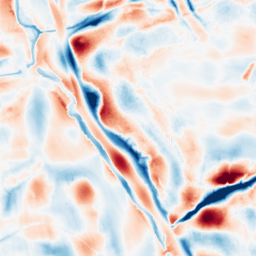
Category: wavelet
Decomposition family: wavelet_biorthogonal
Decomposition parameters: wavelet: bior5.5
level: 5
Upsampling method: linear_exact
Upsampling parameters: scale: 4
Upsampling scale: 4